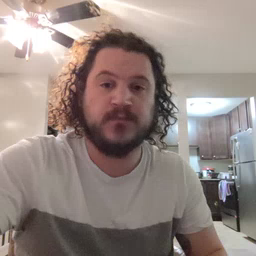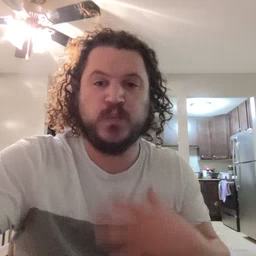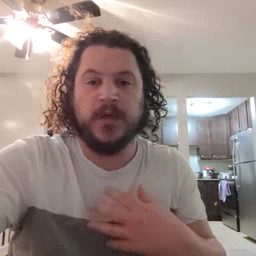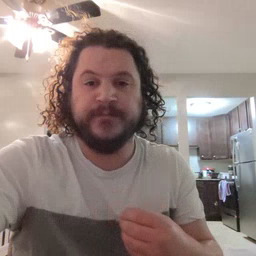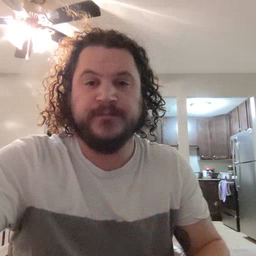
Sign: white